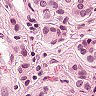
Metastatic tissue present: yes